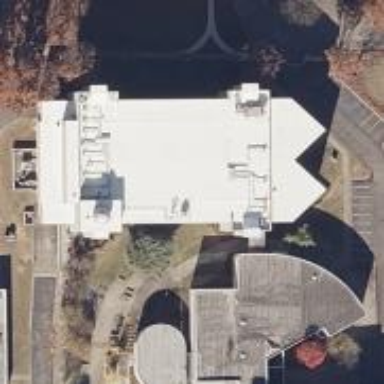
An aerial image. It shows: Part of building with flat concrete roof.